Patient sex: M
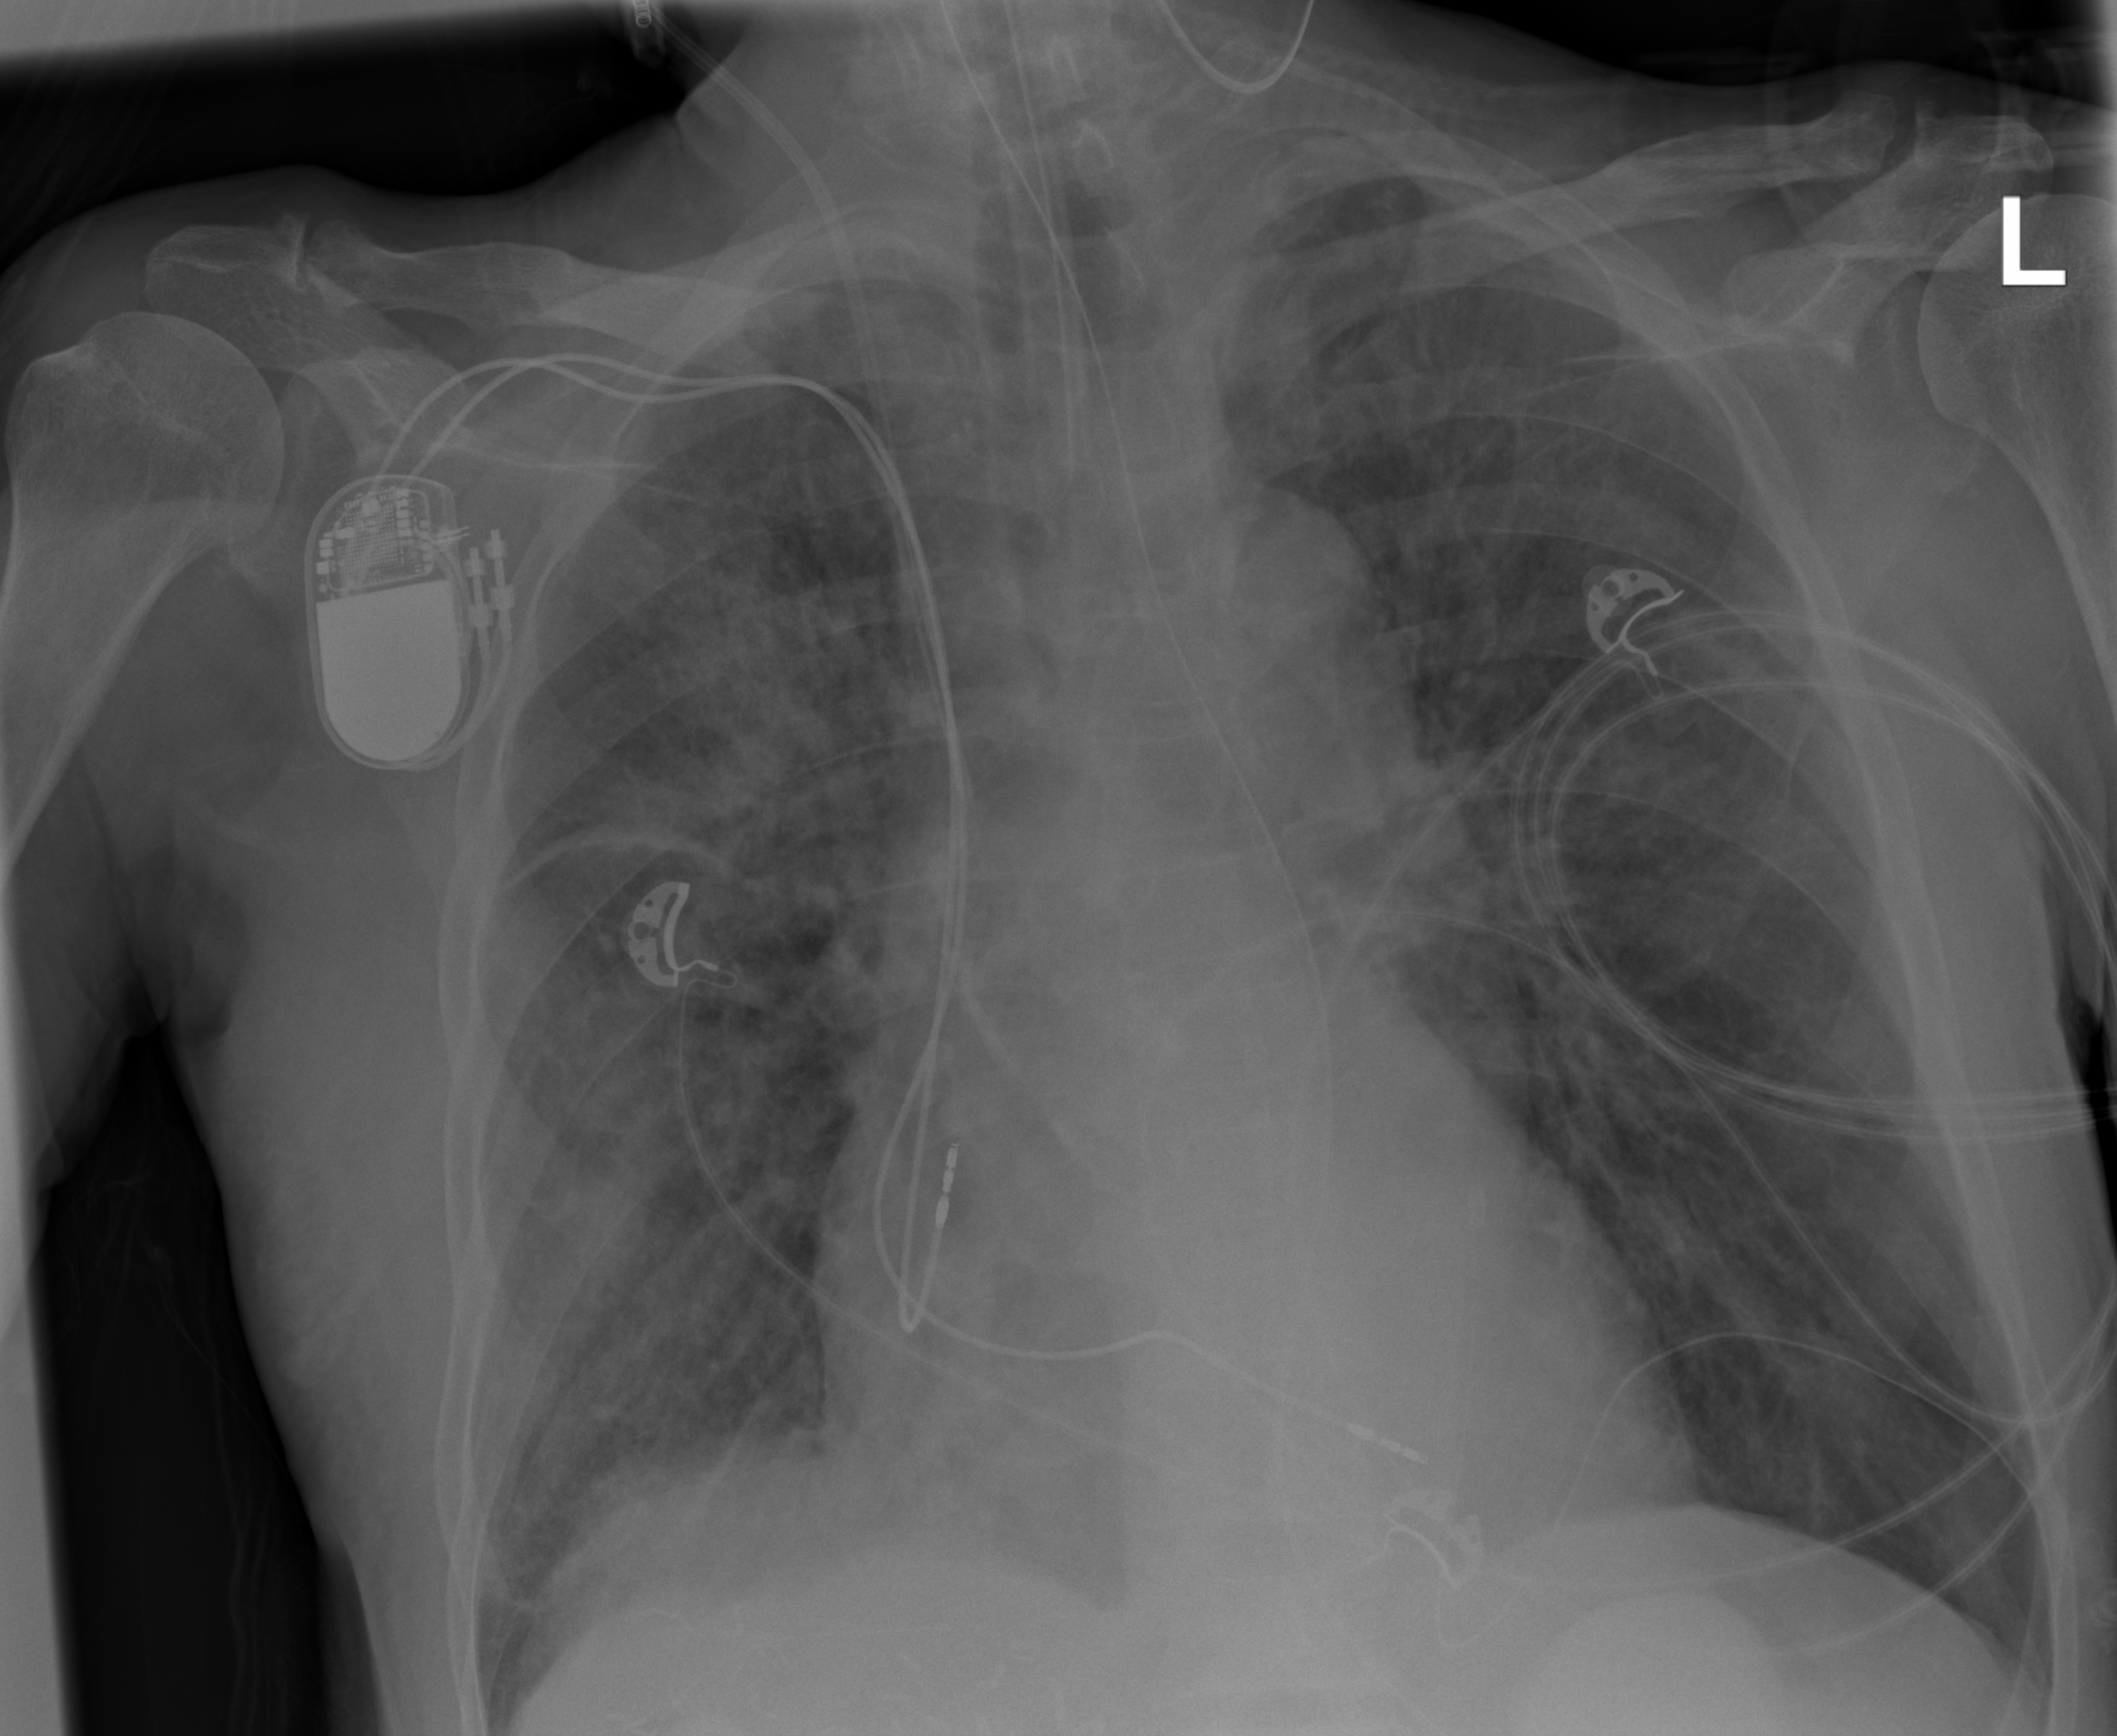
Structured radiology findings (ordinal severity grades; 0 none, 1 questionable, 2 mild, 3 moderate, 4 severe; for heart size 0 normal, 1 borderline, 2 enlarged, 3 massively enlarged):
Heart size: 2
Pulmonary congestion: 1
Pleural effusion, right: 0
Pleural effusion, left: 0
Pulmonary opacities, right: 2
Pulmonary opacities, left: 2
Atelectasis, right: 2
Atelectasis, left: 2